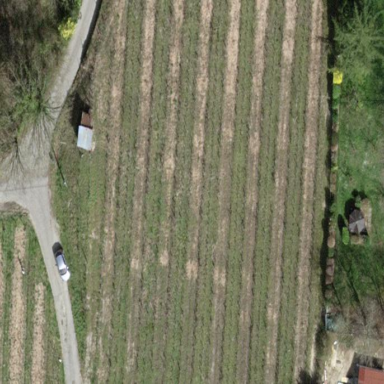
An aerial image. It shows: Beautiful vineyard in the countryside.